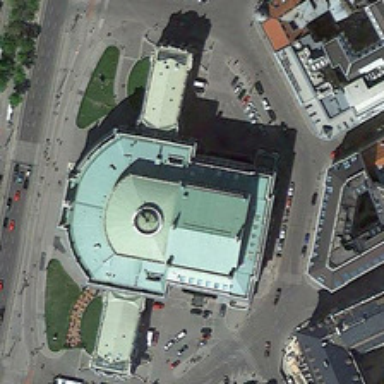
Several buildings are around a church .